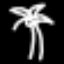
Label: palm tree